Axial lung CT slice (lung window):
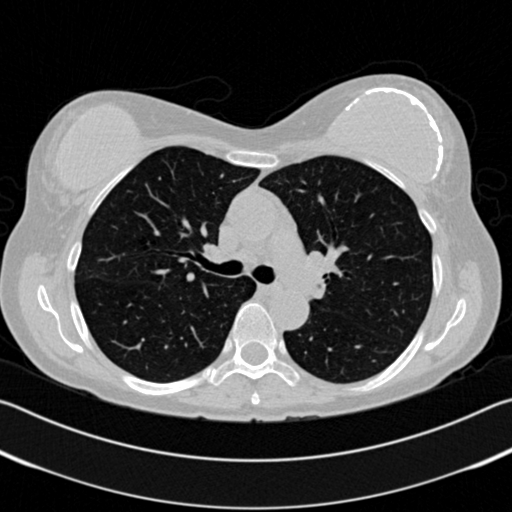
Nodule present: no